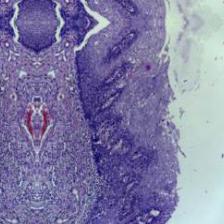
Diagnosis: Normal